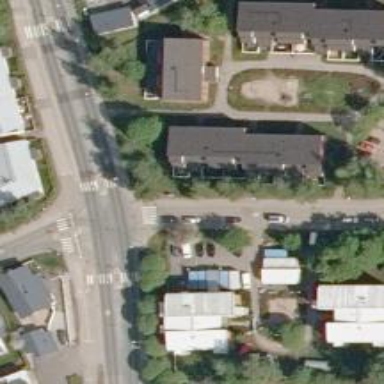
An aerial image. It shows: Uncontrolled crossing on the road.